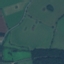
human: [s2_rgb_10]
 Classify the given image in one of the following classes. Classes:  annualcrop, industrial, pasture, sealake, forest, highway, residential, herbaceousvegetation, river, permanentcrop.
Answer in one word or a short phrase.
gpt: Pasture